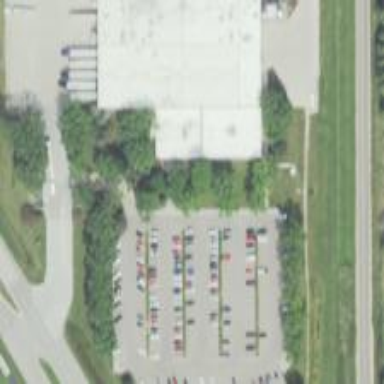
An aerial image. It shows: Parking area with surface.